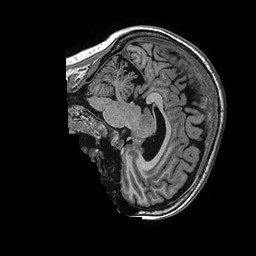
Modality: T1w
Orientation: sagittal
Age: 55
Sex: female
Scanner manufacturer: ge
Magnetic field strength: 3 T
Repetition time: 0.006952 s
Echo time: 0.00292 s